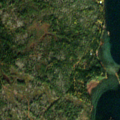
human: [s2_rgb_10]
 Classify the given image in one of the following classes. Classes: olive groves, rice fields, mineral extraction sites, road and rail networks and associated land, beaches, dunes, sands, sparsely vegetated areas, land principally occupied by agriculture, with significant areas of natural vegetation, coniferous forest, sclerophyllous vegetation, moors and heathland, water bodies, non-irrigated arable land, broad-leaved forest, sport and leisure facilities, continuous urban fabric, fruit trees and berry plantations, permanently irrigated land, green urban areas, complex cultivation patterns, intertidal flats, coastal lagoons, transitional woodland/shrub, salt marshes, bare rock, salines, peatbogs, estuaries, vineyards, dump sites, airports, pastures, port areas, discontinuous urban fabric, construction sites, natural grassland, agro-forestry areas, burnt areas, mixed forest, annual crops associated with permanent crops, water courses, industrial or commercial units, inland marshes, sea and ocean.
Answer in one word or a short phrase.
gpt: mixed forest, sea and ocean